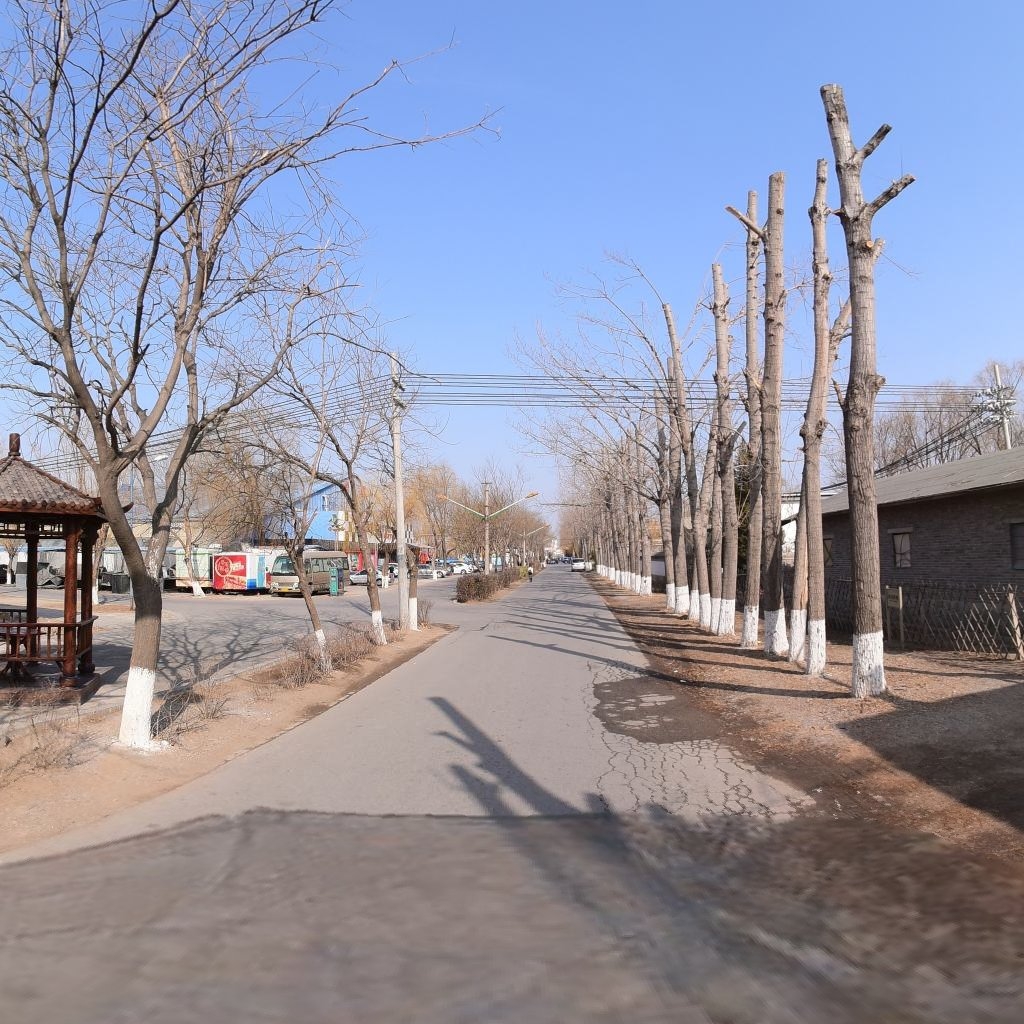
Region: Chaoyang
Road damage annotations: alligator crack